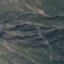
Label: HerbaceousVegetation